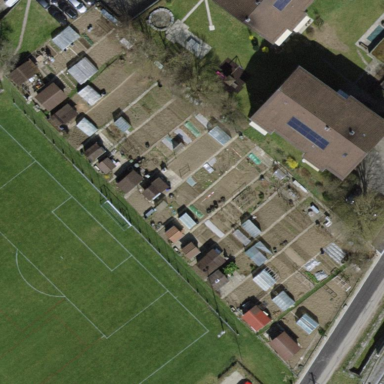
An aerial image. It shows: Allotments area.